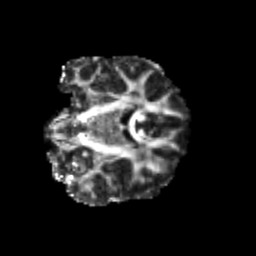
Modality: FA
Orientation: coronal
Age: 23
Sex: male
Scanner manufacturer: siemens
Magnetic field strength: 3 T
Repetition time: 3.5 s
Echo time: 0.113 s